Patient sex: M
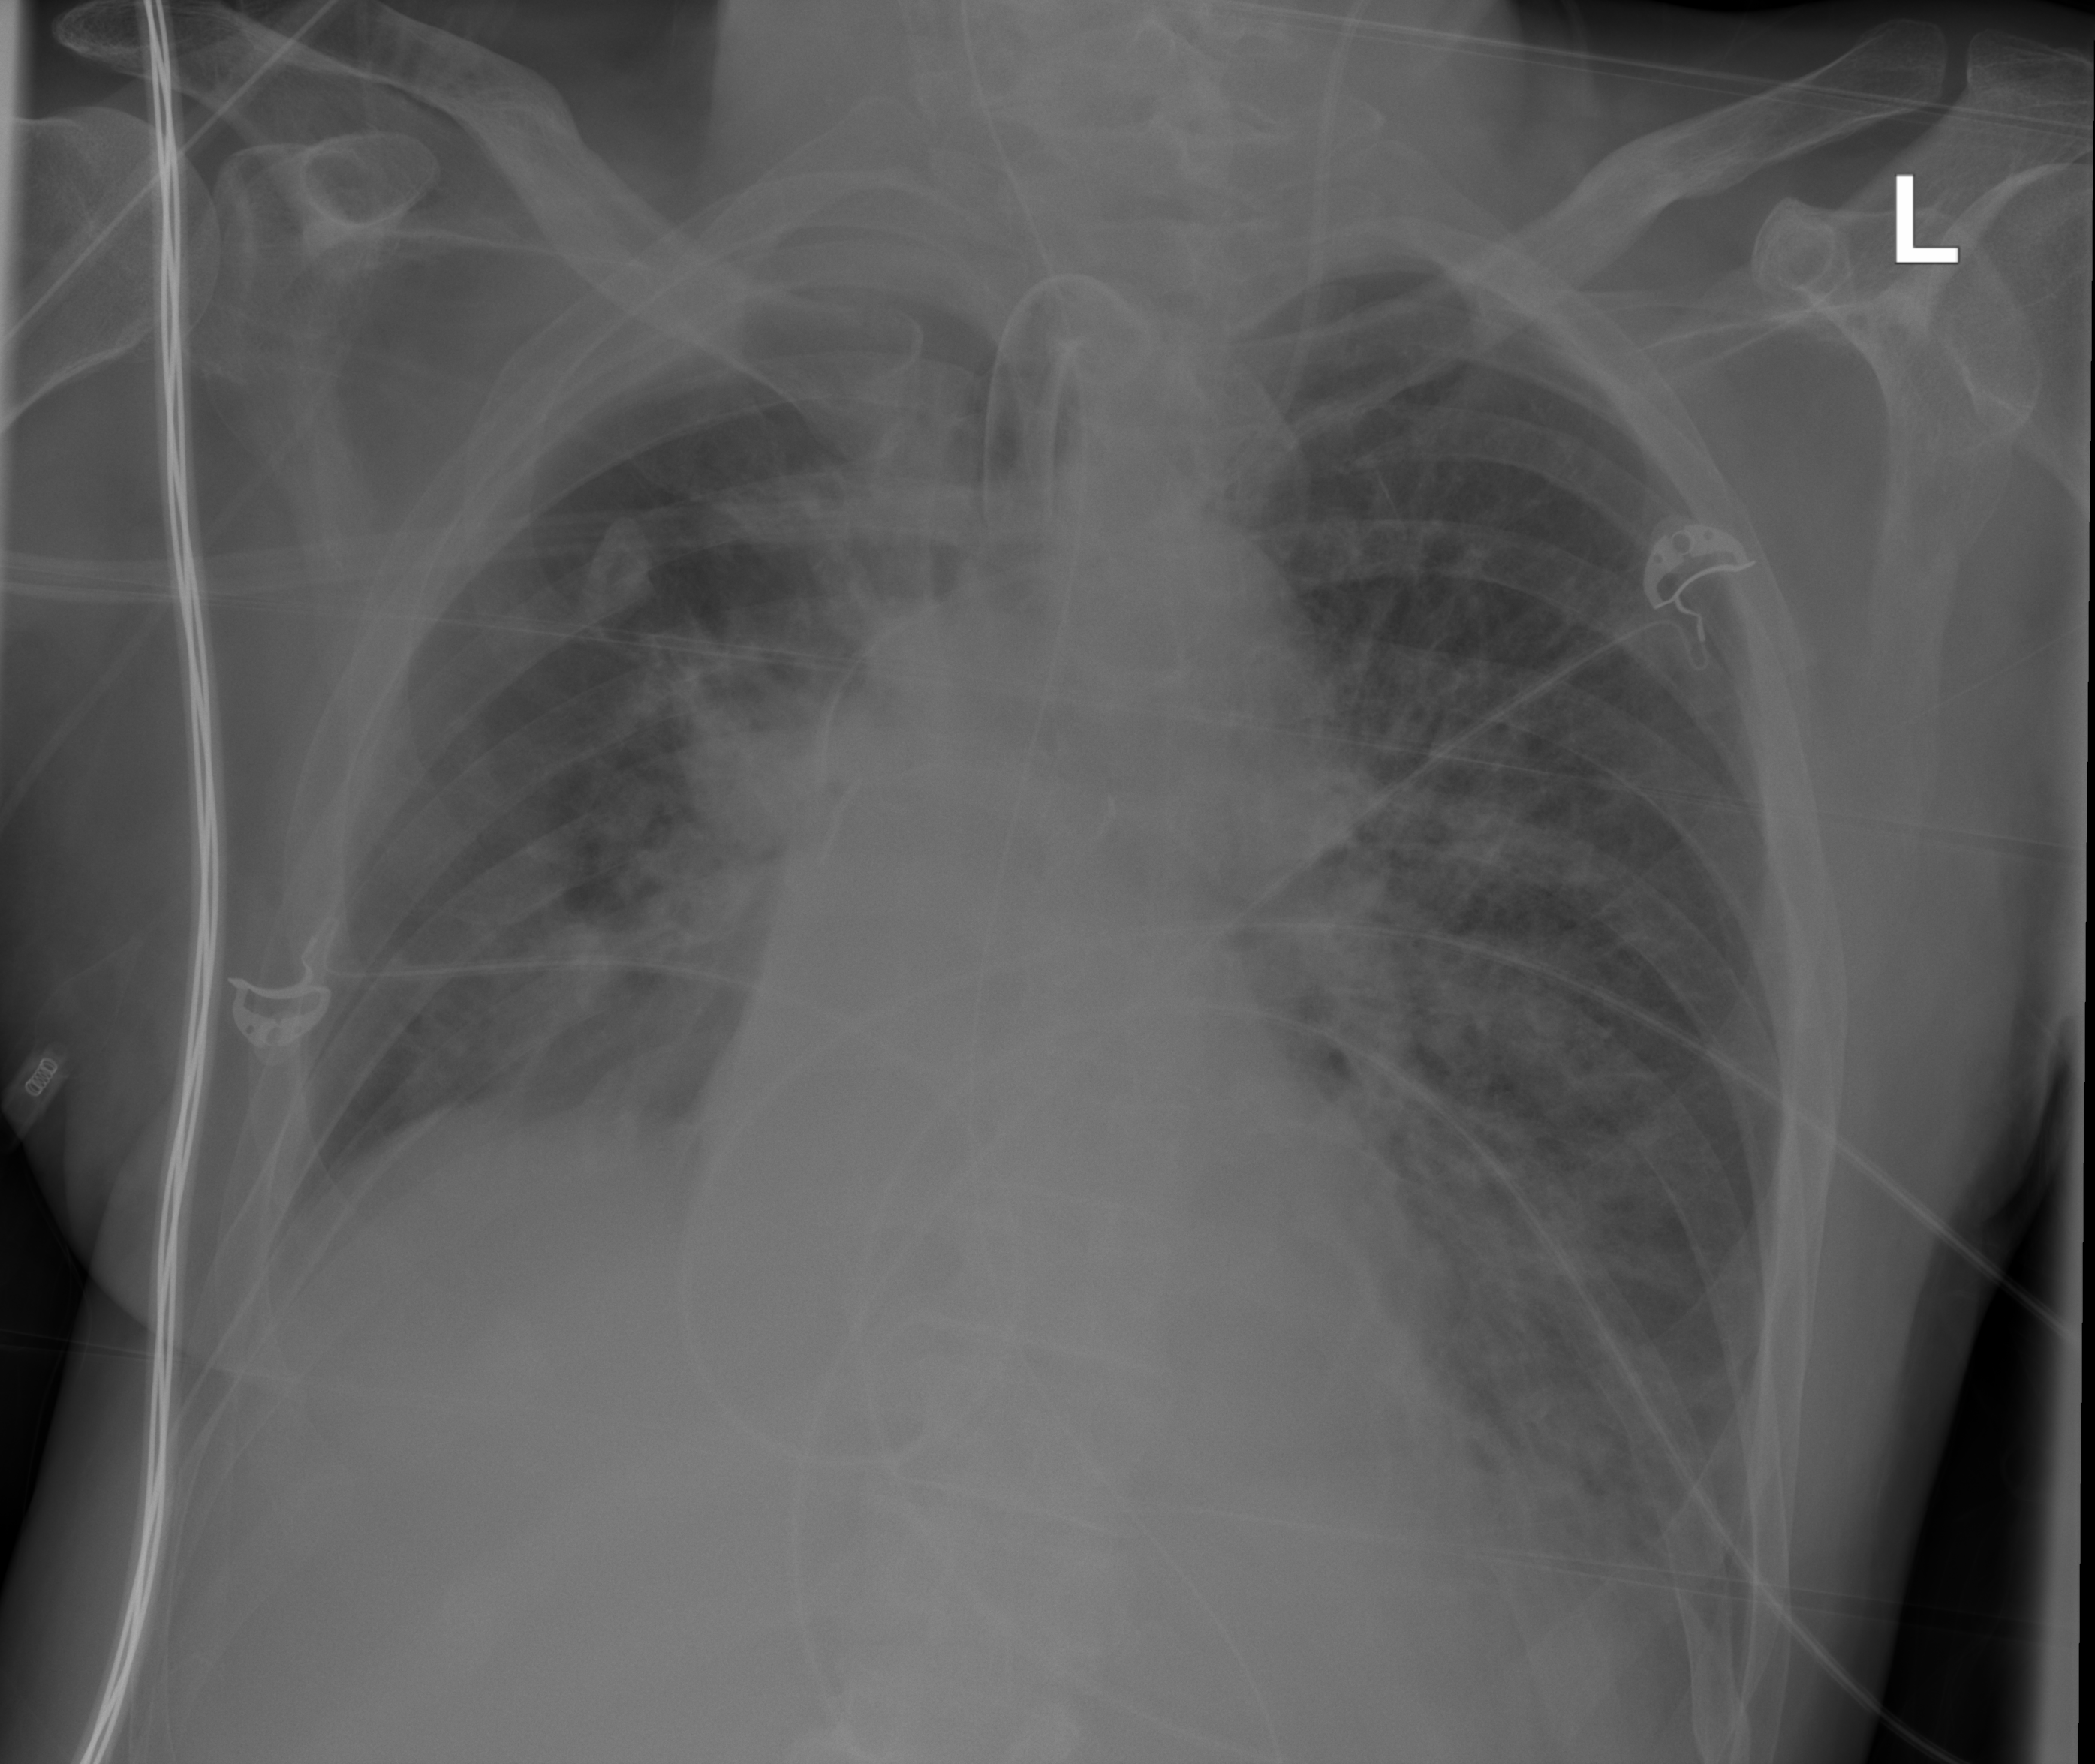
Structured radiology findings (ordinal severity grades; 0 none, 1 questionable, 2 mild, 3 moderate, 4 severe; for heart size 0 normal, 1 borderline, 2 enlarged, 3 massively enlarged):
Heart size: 0
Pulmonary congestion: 2
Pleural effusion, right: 2
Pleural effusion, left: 0
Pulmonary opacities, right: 2
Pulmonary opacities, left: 0
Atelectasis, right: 3
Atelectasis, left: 2